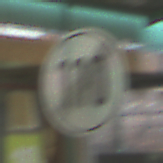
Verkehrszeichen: EndeGeschwindigkeit110
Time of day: MorningAfternoon
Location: Roofed (Special)
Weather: NotSpecified
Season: NotSpecified
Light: Artificial